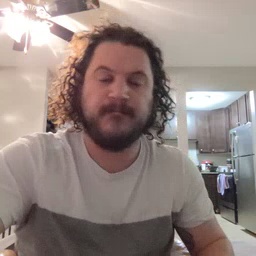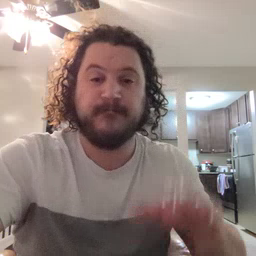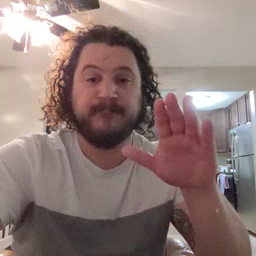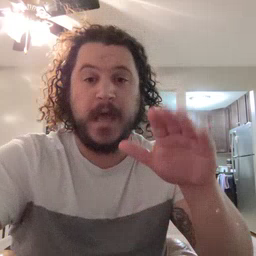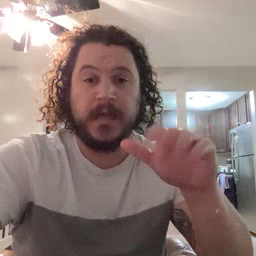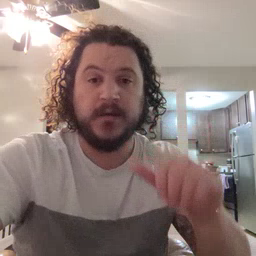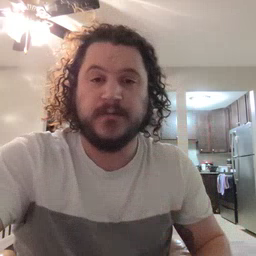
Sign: bye